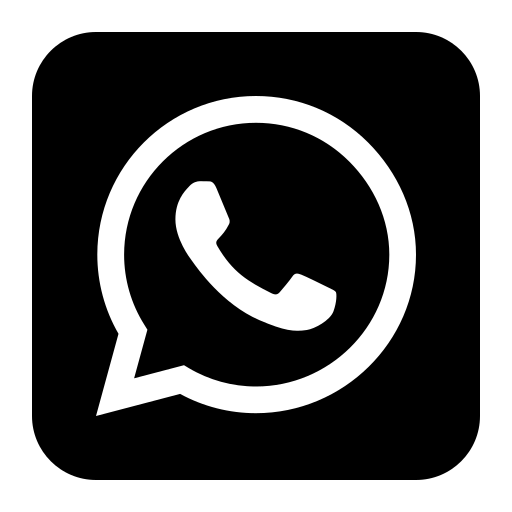
Tags: icon, FontAwesome, fa-icon, brand, square, whatsapp